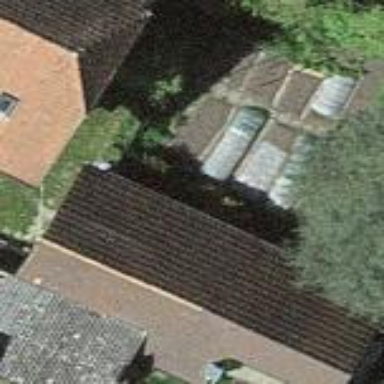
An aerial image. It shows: Garage.